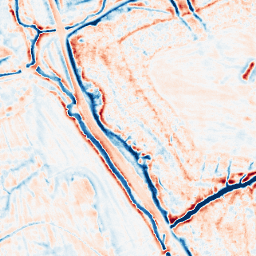
Category: edge_preserving
Decomposition family: bilateral
Decomposition parameters: d: 15
sigma_color: 75
sigma_space: 75
Upsampling method: sinc_blackman
Upsampling parameters: scale: 8
kernel_size: 16
Upsampling scale: 8